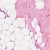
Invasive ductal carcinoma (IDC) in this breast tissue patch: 0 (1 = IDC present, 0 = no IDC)